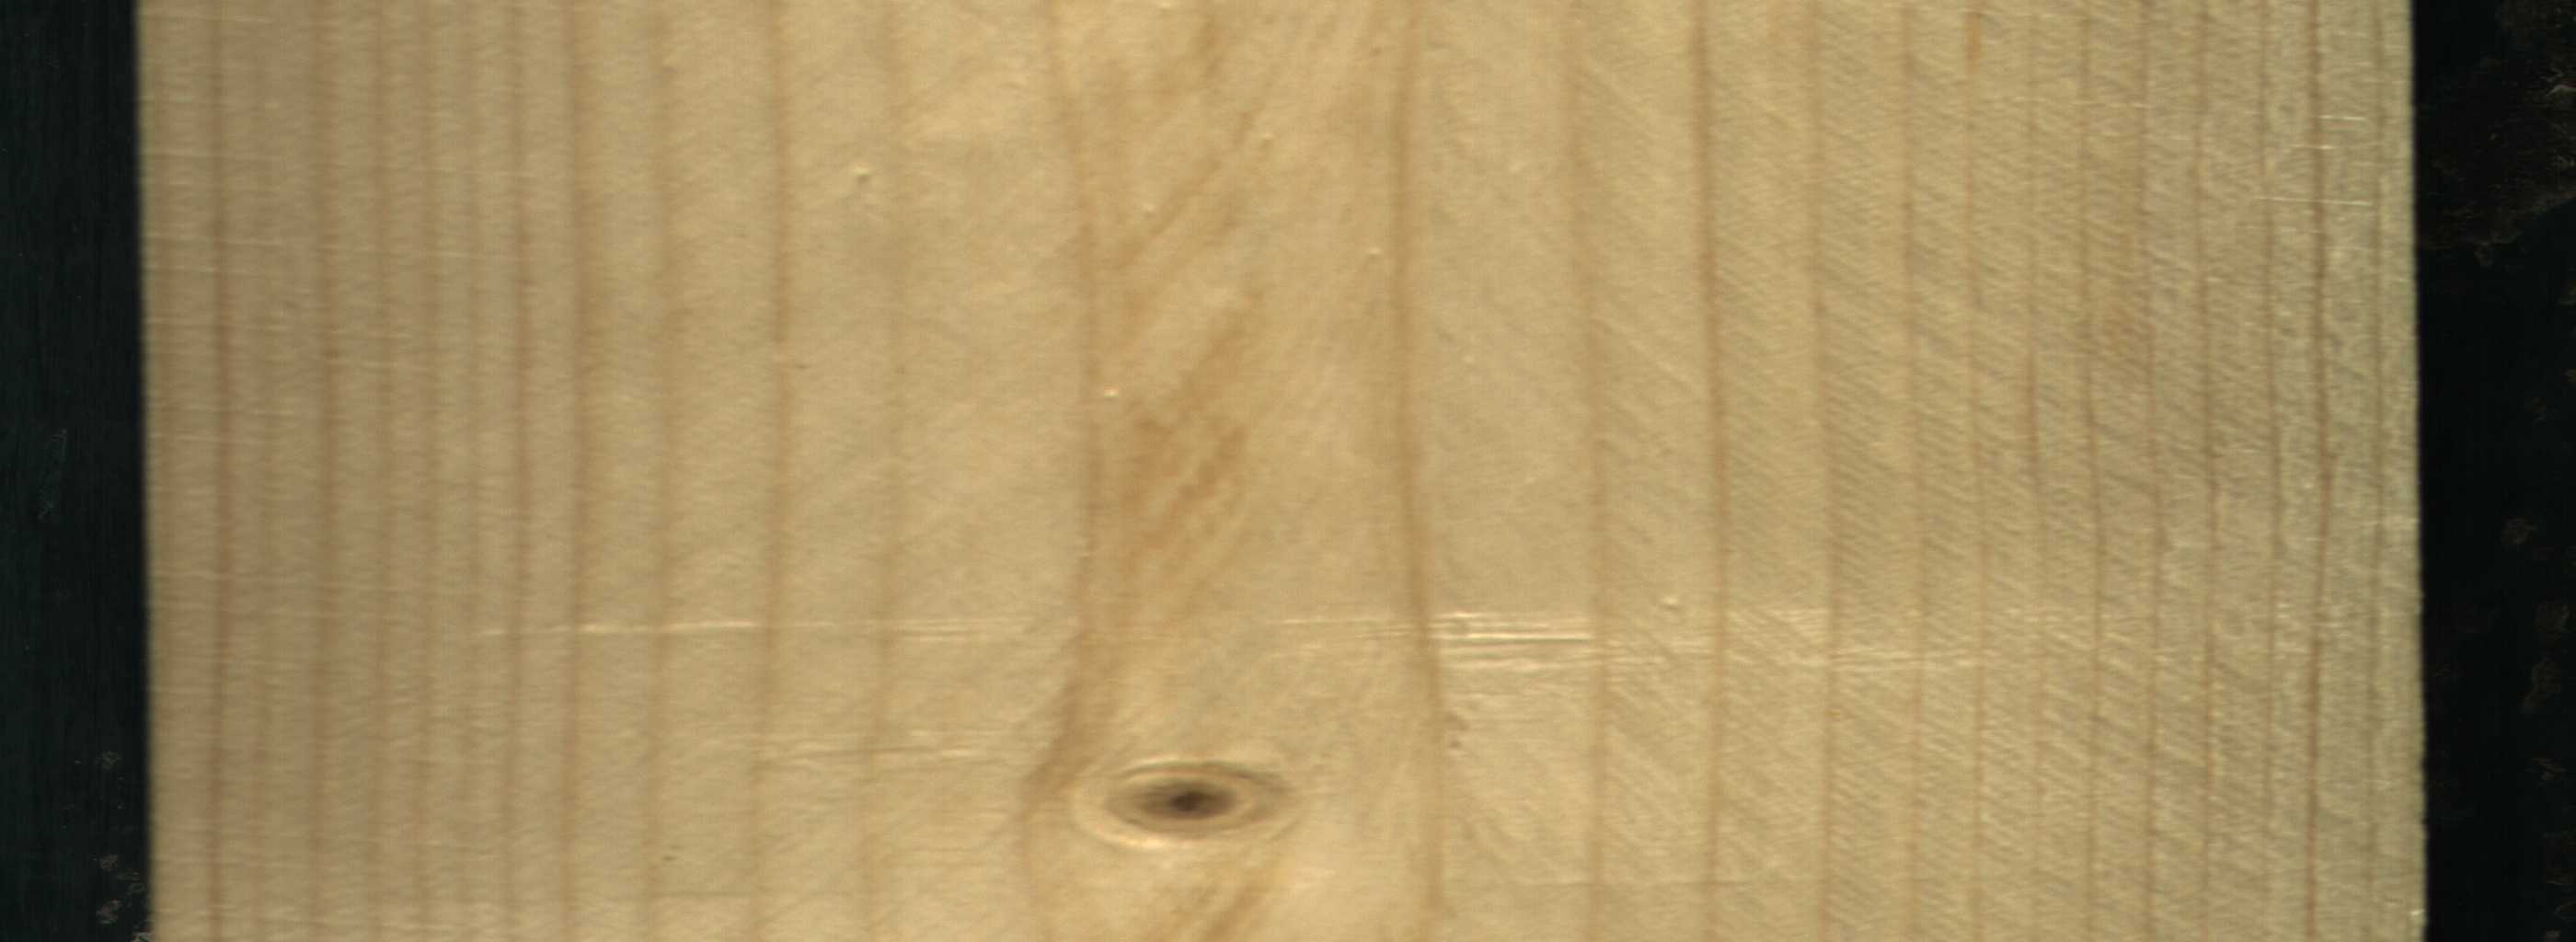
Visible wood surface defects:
Live_Knot